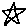
Label: star